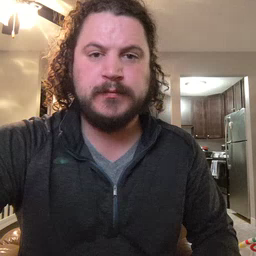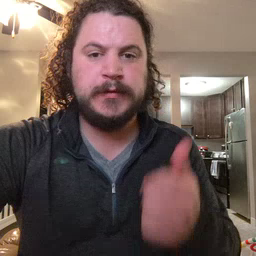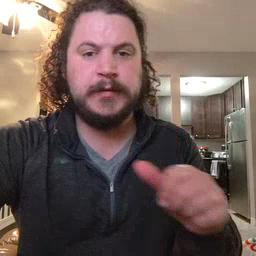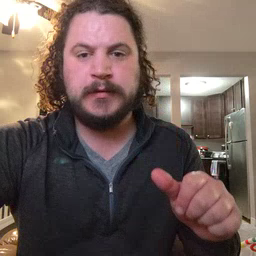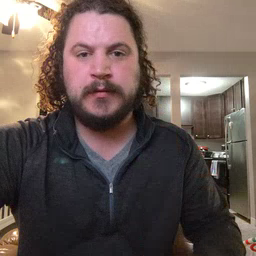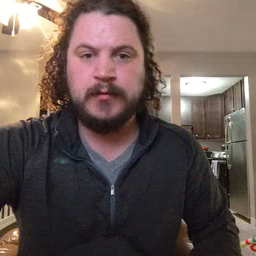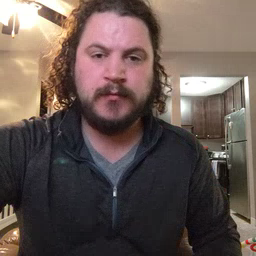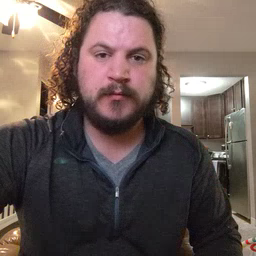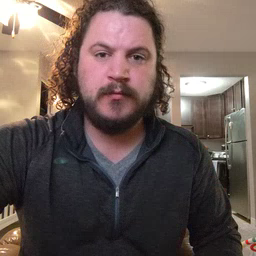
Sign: any